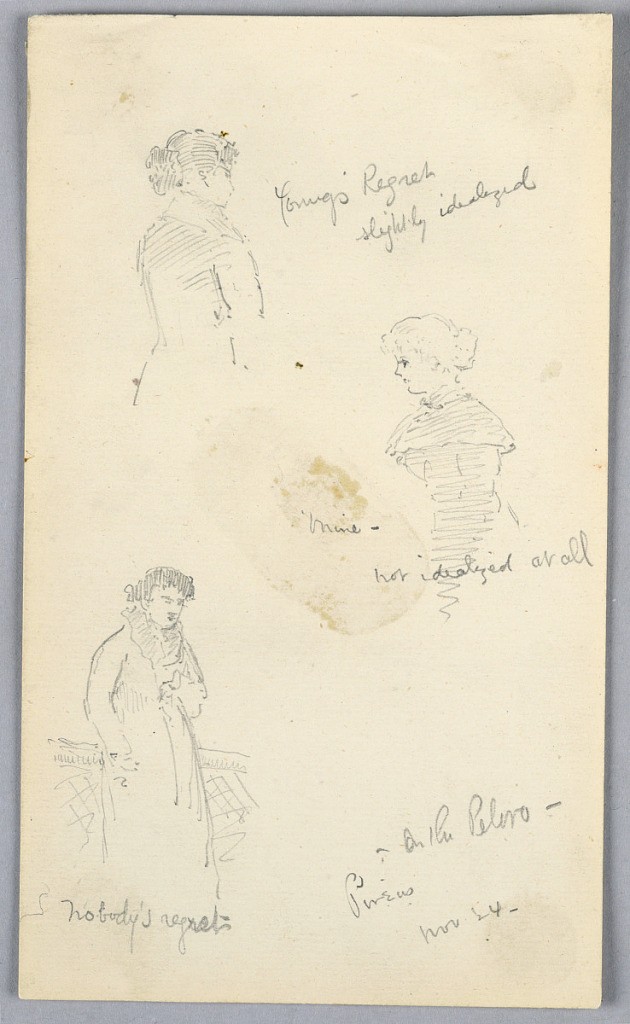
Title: Three Sketches of Women in Pireus
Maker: Arnold William Brunner, American, 1857–1925
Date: ca. 1883
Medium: Graphite on paper
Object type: Drawing
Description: Three sketches of women. Top, sketch of woman from behind, hair in lower bun, facing right. Center right; portrait of bust of woman facing left, hair in lower bun. Bottom, sketch of women with long coat, facing left.